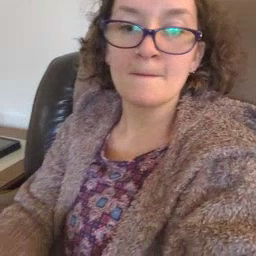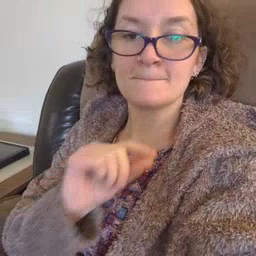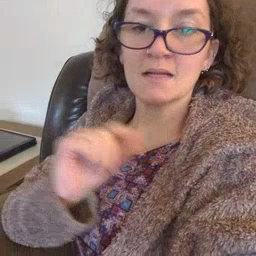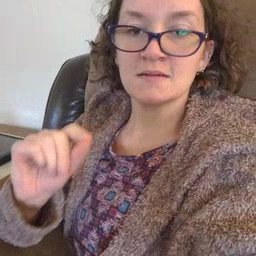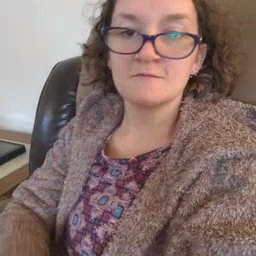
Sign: pen